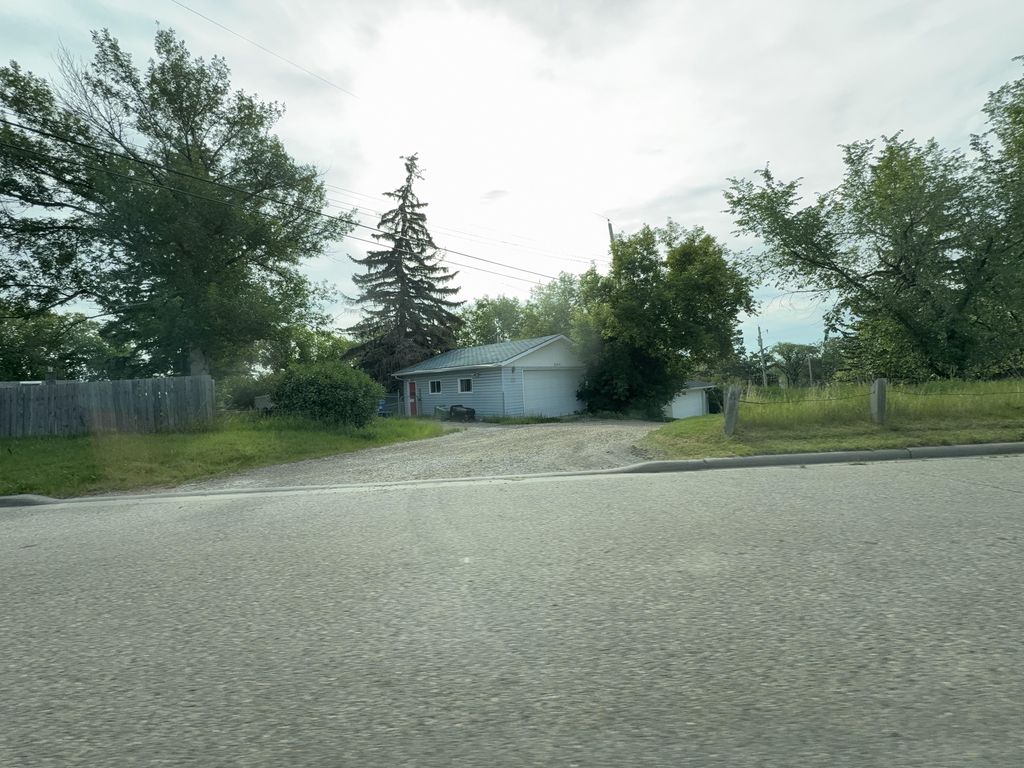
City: calgary